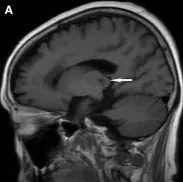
MRI without contrast showed ischemic stroke. The arrows indicated lesion of malacic at the left thalamus. (A) Saggital T1WI.
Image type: radiology (mri)